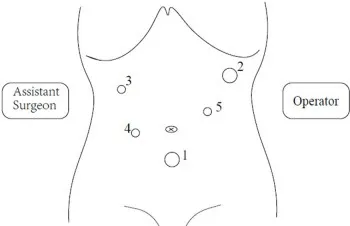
The steps of laparoscopic surgery for synchronous multiple gastrointestinal cancer. The patient was placed in the lithotomy position. The surgeons' position and the trocar ports were introduced as shown. The positions for distal gastrectomy.
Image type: electrography (ekg)